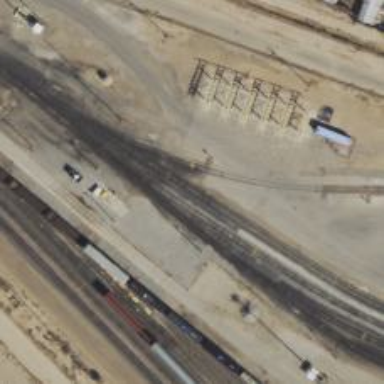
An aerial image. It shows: Railway yard in service.